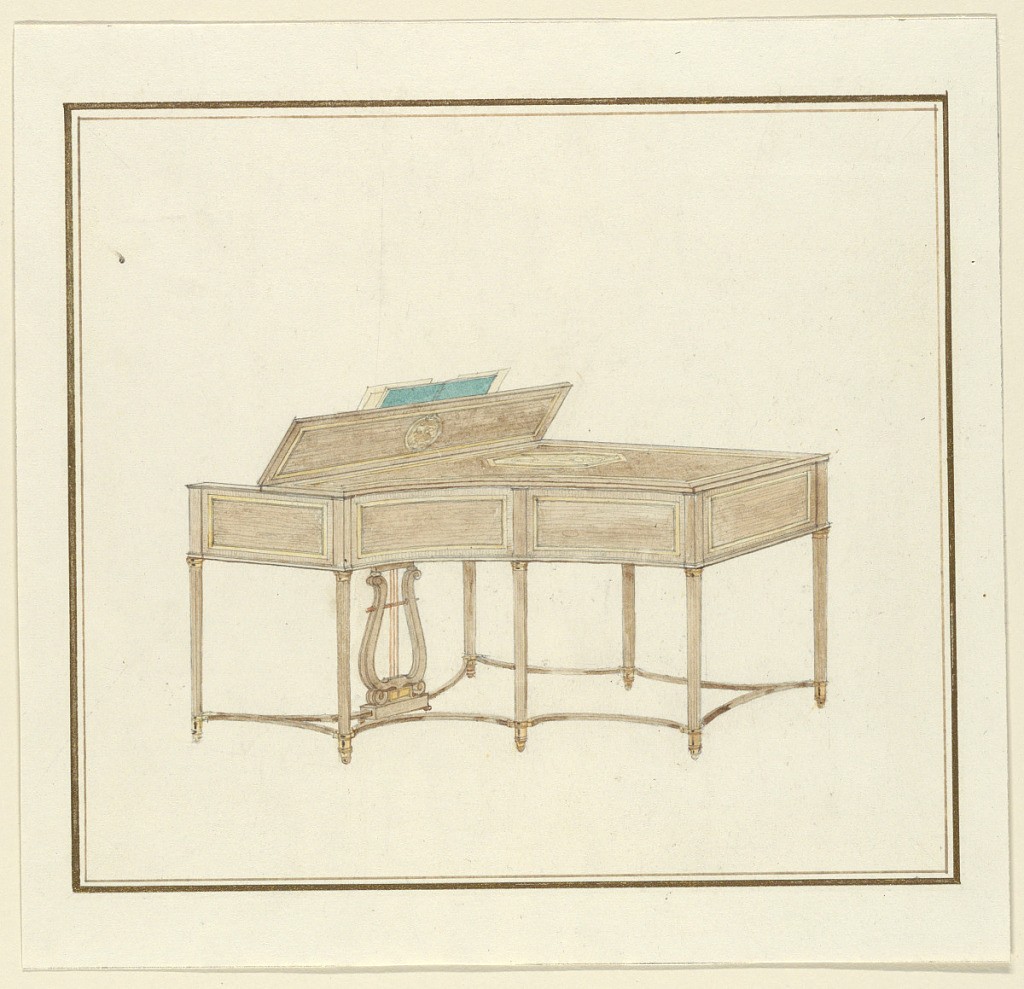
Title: Design for a Marquetry Piano Case
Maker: Durr Freedley, American, 1888–1938
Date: November 1916
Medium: Graphite and watercolor on card stock
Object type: Drawing
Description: Perspective view toward incurving side of piano. Seven slender legs, round and slightly tapering, joined by incurving stretchers: lyre-shaped support for pedals. Sides of case panelled.